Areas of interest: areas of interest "Industrial Park"
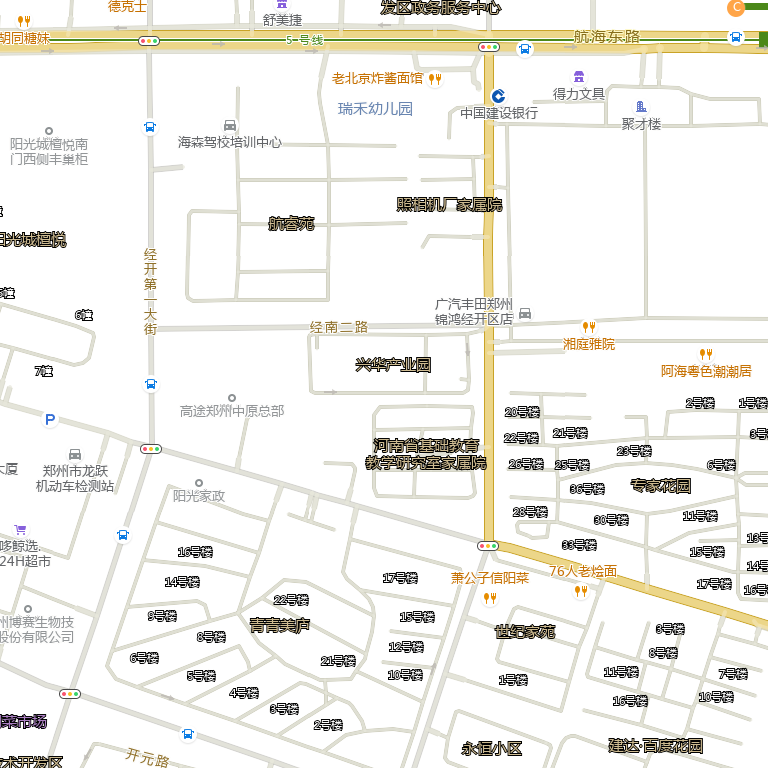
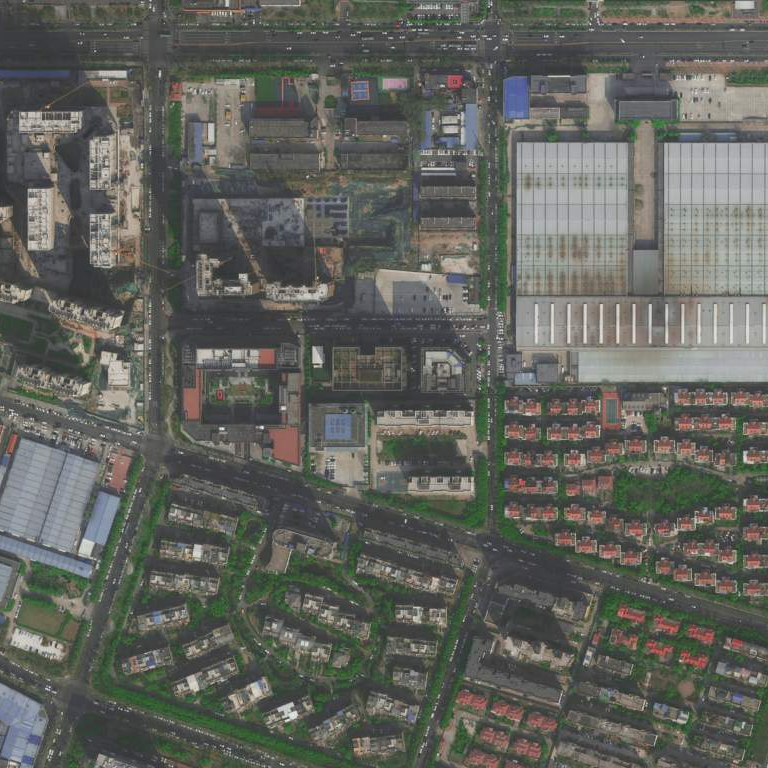